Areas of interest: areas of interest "Commercial service"
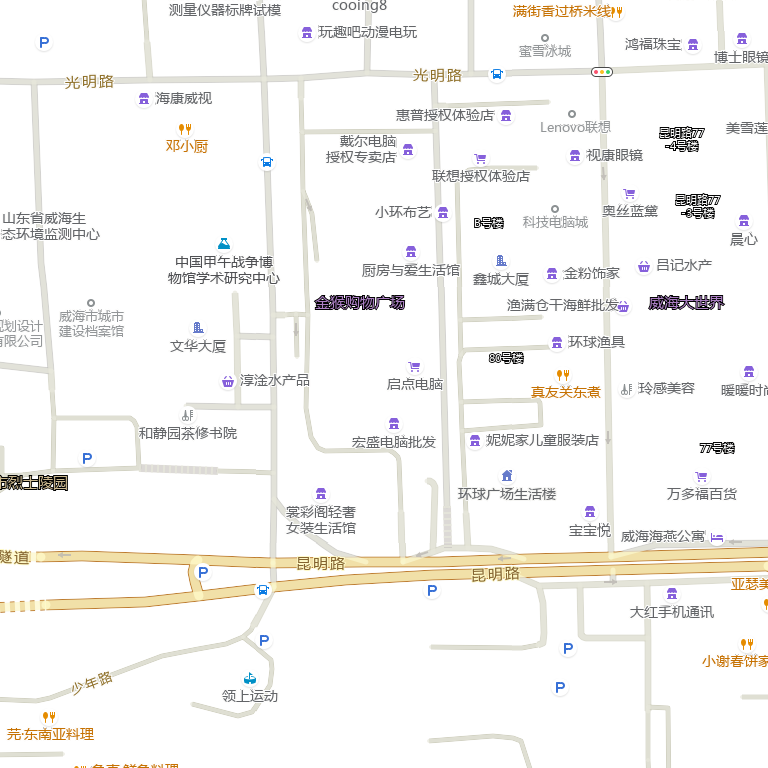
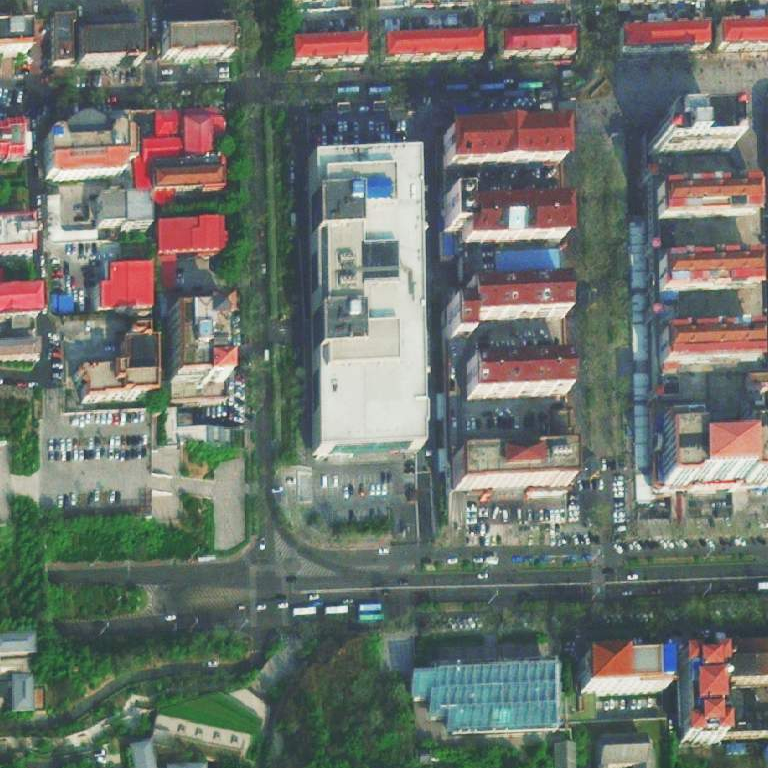